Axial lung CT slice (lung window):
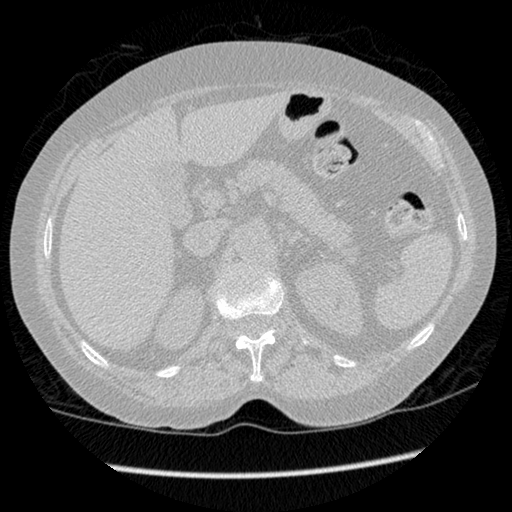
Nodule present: no